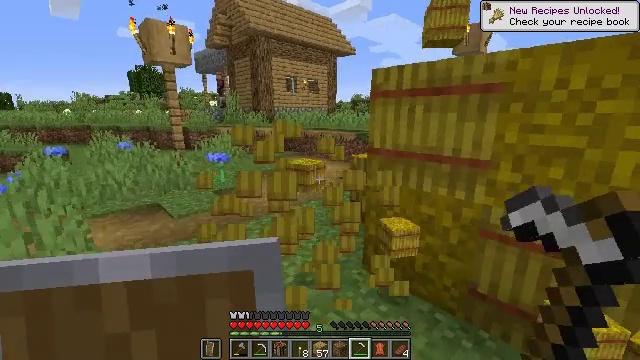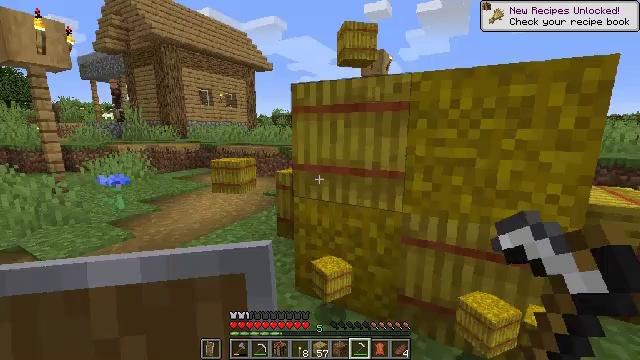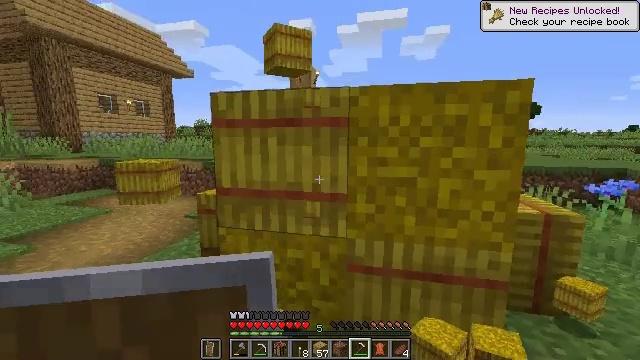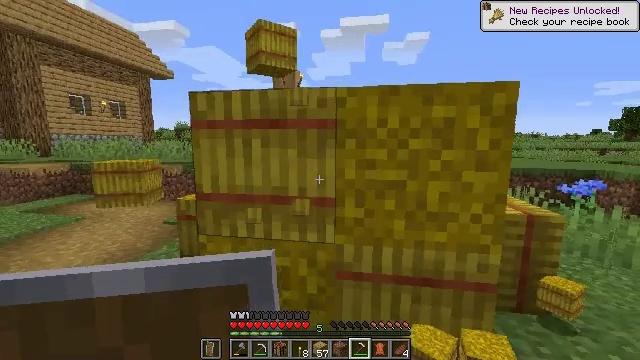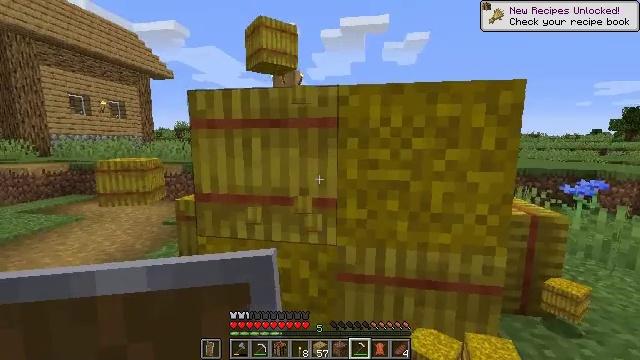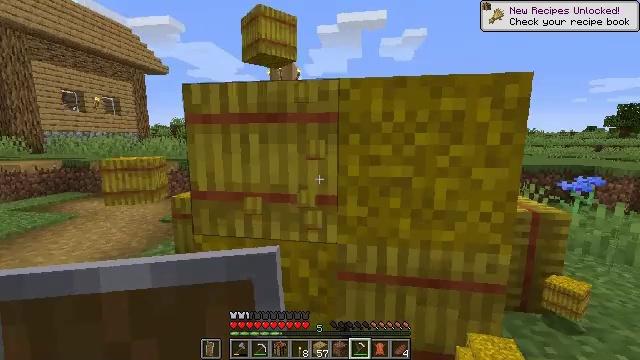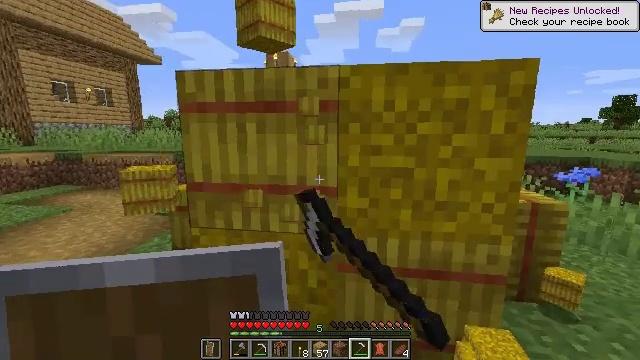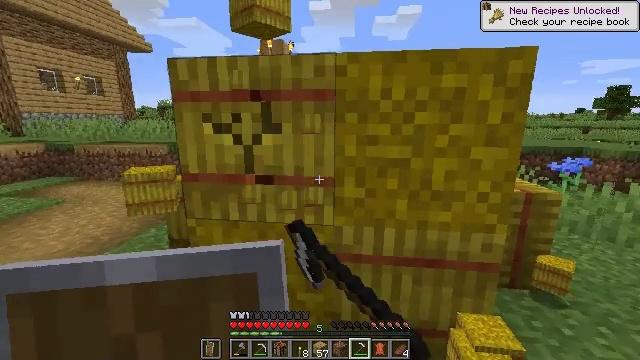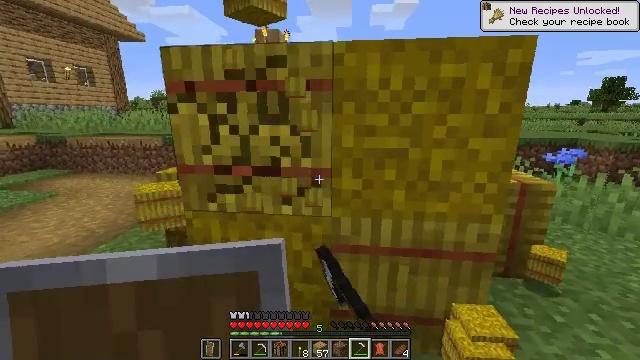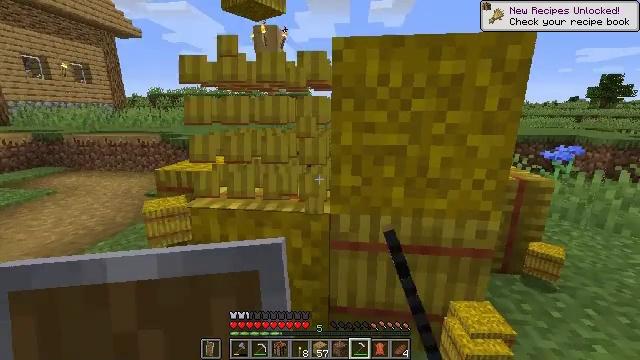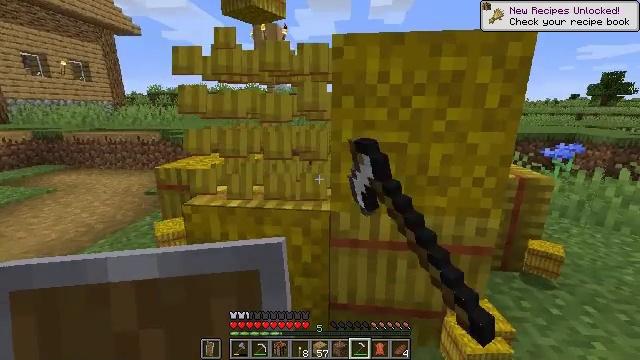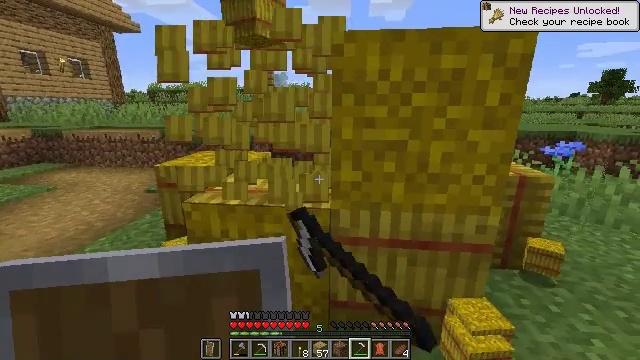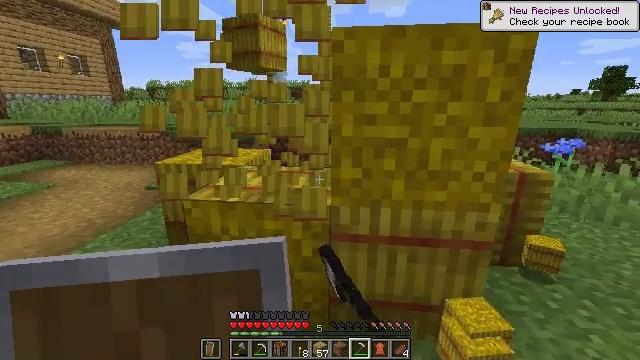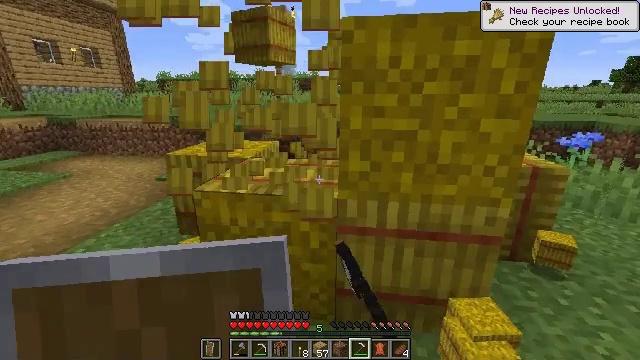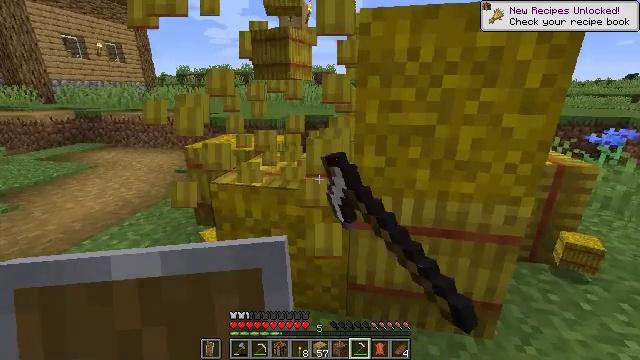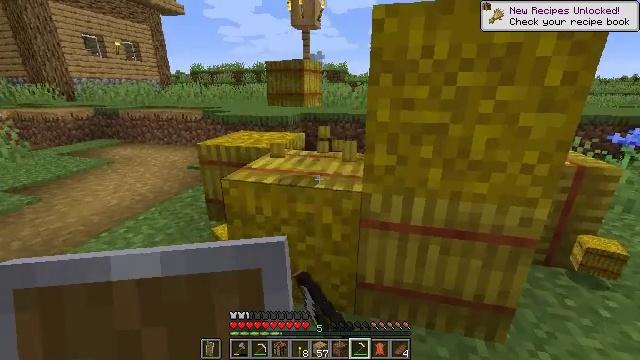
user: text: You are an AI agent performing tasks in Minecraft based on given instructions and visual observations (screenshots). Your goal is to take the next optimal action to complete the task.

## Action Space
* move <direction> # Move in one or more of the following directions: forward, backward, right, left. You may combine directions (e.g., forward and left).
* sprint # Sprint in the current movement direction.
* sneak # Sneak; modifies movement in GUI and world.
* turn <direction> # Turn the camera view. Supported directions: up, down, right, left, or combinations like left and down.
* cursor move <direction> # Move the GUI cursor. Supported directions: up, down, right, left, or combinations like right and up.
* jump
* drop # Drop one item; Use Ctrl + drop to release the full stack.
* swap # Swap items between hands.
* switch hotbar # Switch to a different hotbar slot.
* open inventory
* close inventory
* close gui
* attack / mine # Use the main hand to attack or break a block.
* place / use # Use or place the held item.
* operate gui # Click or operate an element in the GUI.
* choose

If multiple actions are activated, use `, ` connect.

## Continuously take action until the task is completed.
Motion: motion action
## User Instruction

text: Collect a hay block for crafting.
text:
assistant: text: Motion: move forward, turn right and up, attack / mine
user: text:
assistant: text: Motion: move forward, turn right and up, attack / mine
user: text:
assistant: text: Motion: turn right, attack / mine
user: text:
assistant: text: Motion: attack / mine
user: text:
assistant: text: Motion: attack / mine
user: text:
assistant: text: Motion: turn down, attack / mine
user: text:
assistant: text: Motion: turn down, attack / mine
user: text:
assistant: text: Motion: turn down, attack / mine
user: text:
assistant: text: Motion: attack / mine
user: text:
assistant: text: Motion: attack / mine
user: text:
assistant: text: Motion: attack / mine
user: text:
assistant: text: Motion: attack / mine
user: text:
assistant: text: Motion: turn left and down, attack / mine
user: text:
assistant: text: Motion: turn left and down, attack / mine
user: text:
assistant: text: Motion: turn left, attack / mine
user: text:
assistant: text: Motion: attack / mine
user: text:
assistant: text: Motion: attack / mine
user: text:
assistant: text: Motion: attack / mine
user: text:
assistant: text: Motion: attack / mine
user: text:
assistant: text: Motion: attack / mine
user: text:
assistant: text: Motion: turn right, attack / mine
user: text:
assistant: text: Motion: turn right and up, attack / mine
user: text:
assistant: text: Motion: turn right and up, attack / mine
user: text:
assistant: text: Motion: turn right, attack / mine
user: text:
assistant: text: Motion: turn right and up, attack / mine
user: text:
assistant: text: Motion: attack / mine
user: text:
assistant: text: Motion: attack / mine
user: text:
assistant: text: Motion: attack / mine
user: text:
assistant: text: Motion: turn down, attack / mine
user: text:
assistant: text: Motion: turn down, attack / mine